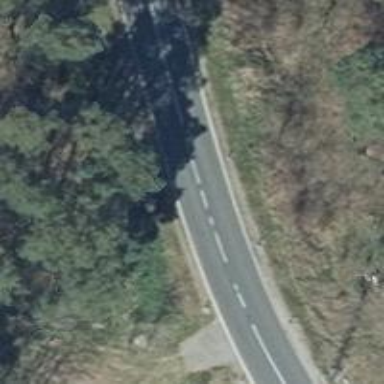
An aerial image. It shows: Secondary road with asphalt surface.